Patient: sex M, age 51
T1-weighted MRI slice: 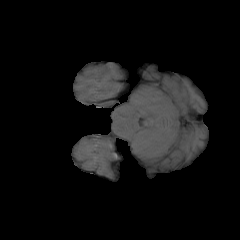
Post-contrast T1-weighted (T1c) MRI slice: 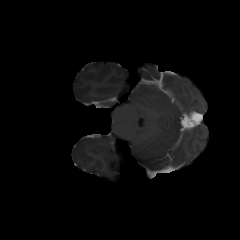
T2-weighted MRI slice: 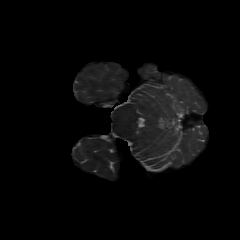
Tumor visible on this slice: no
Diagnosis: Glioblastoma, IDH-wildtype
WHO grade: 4